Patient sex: F
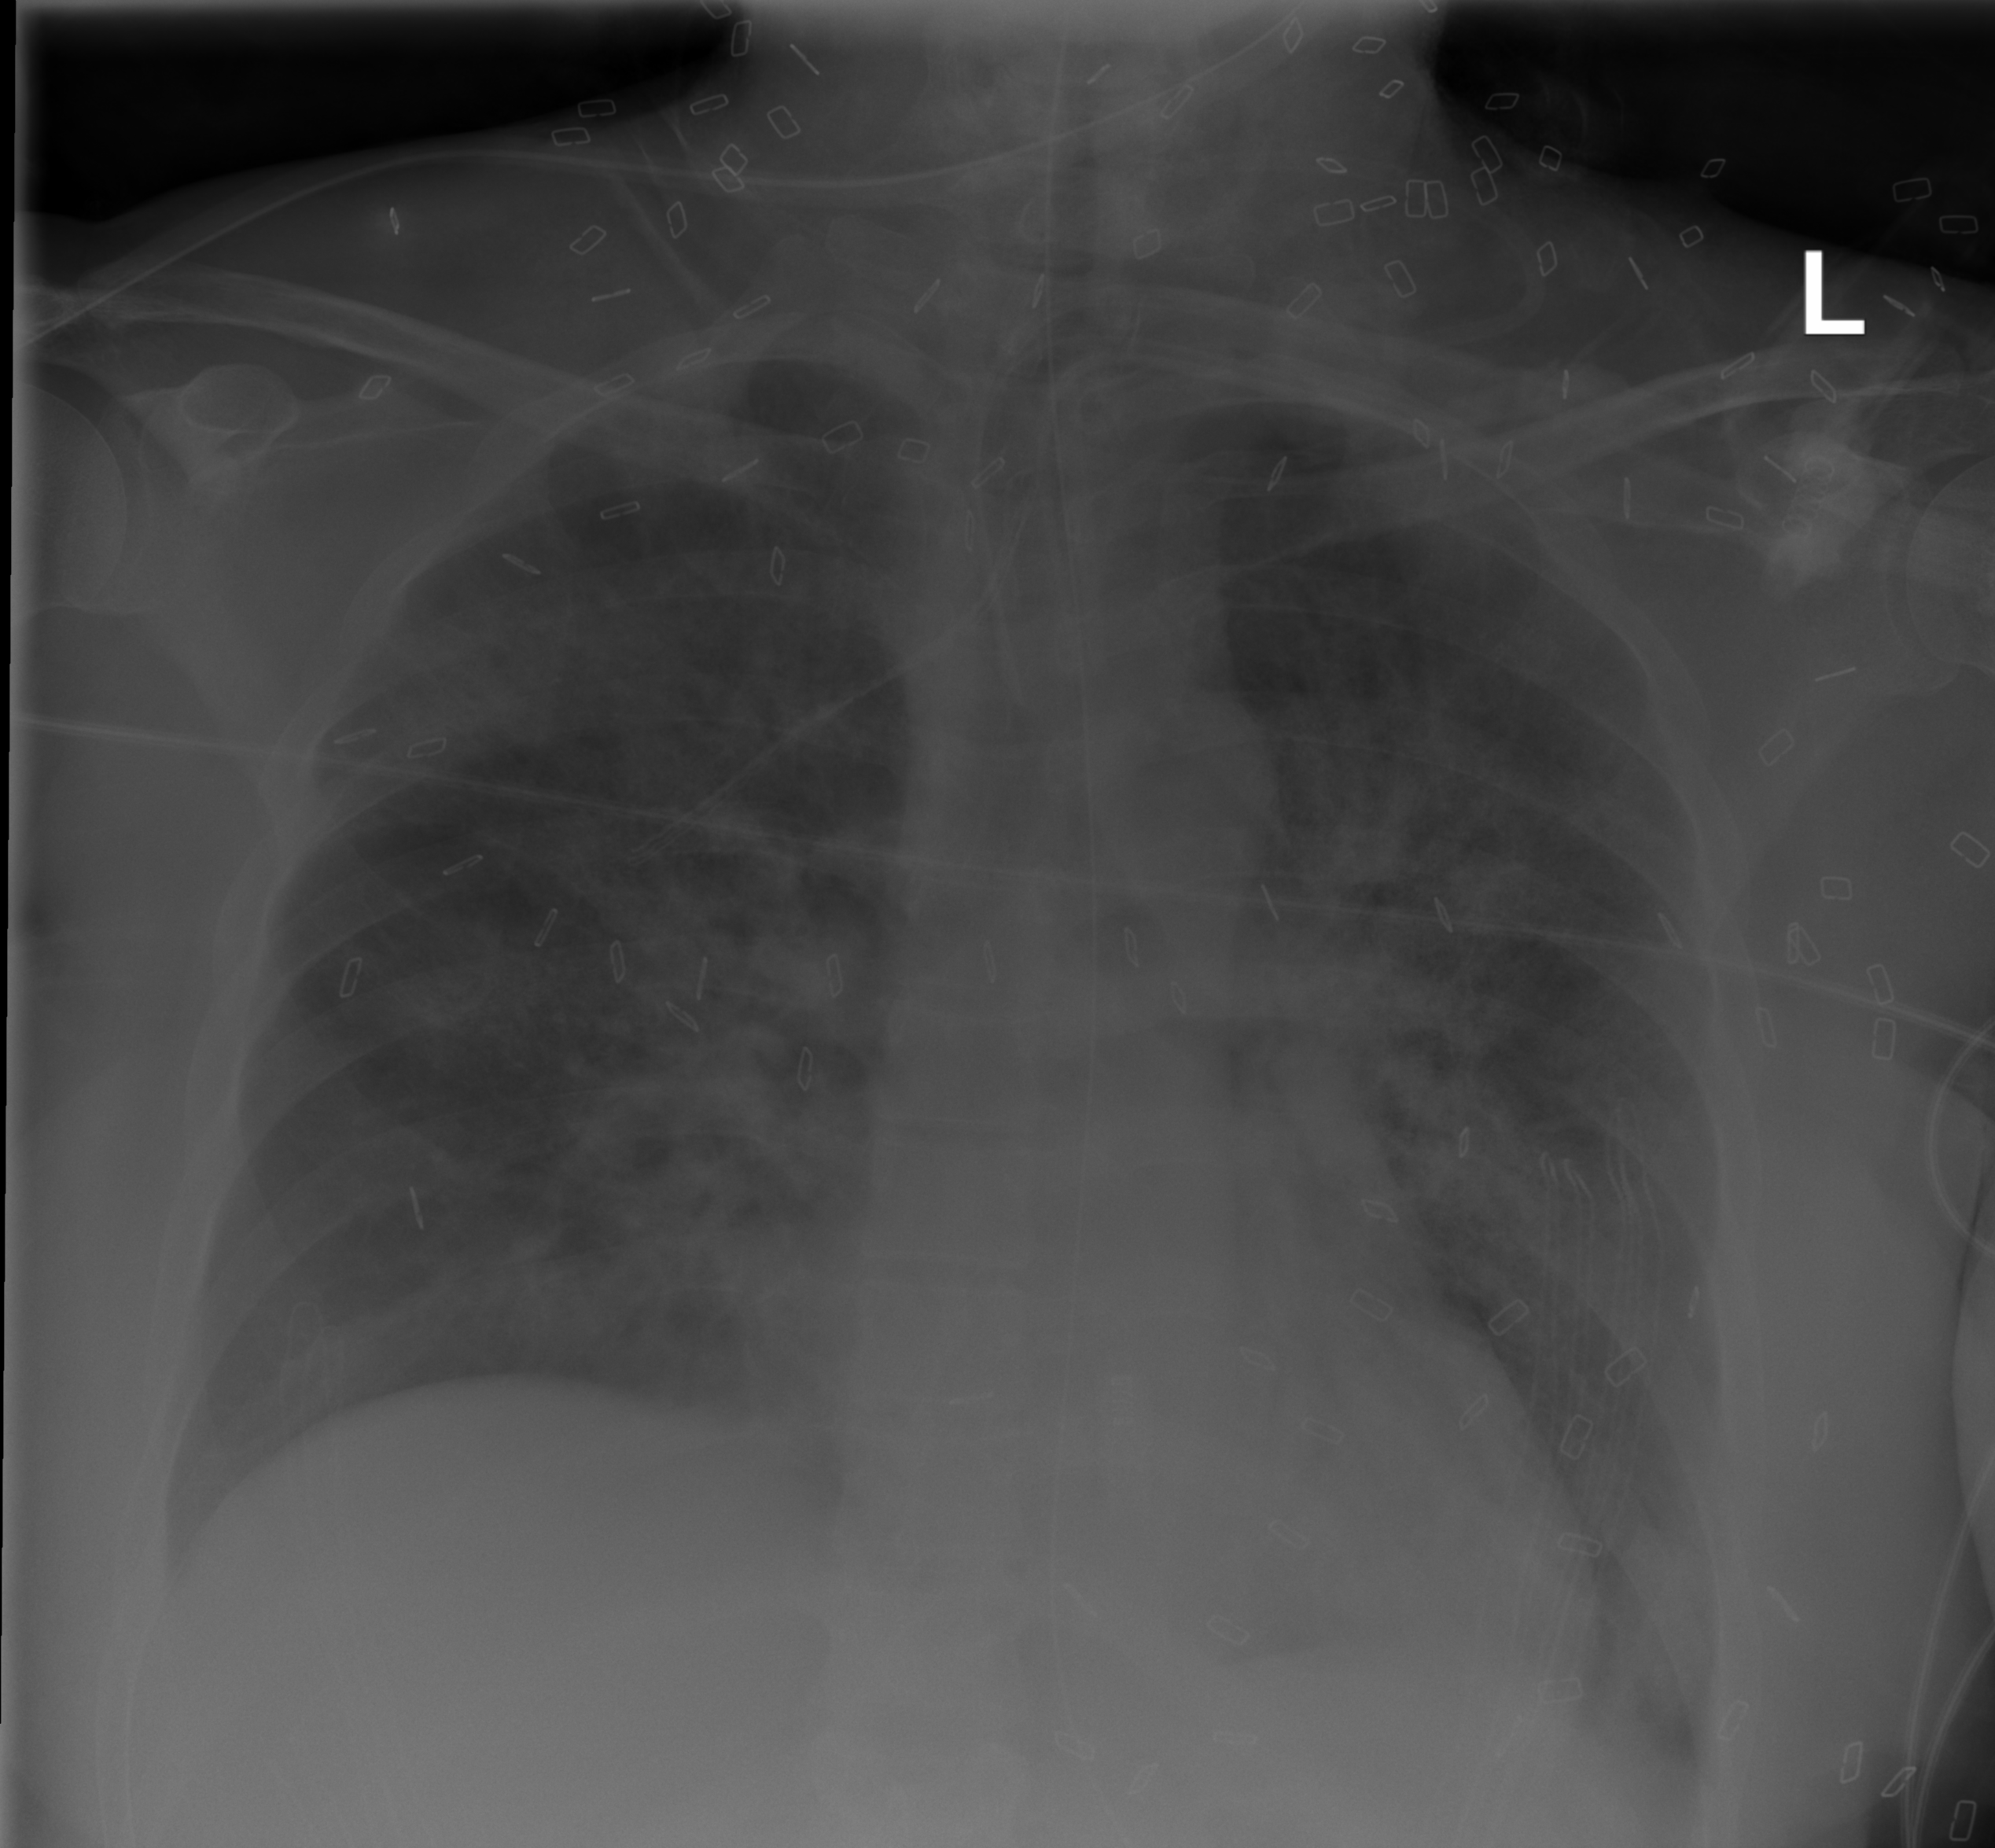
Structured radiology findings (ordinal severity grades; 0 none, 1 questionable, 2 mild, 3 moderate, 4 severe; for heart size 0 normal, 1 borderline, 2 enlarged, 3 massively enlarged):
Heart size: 0
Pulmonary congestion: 2
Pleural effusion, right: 0
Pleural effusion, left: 0
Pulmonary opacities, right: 3
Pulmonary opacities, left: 3
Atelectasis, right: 3
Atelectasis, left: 3